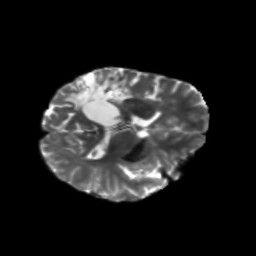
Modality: T2w
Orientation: axial
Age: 62
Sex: female
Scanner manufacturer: siemens
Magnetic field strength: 3 T
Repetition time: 5.25 s
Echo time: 0.08 s